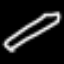
Label: pencil